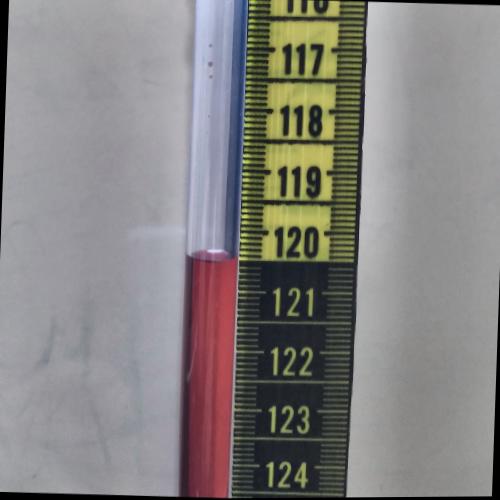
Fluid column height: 120.5 cm